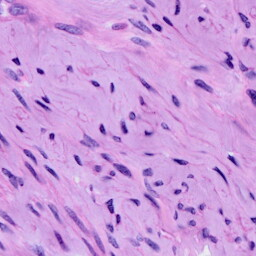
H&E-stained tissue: Cervix